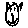
Label: cat